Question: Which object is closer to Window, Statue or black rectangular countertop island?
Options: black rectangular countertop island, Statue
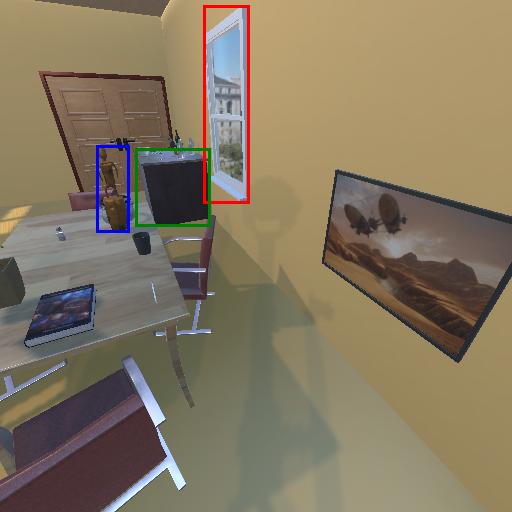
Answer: black rectangular countertop island